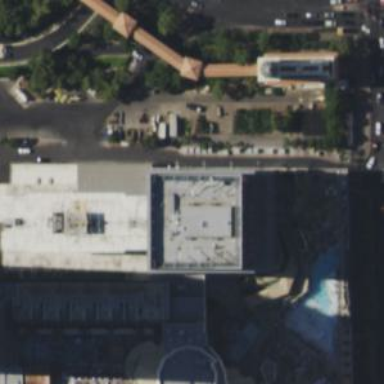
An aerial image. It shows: Hotel building.